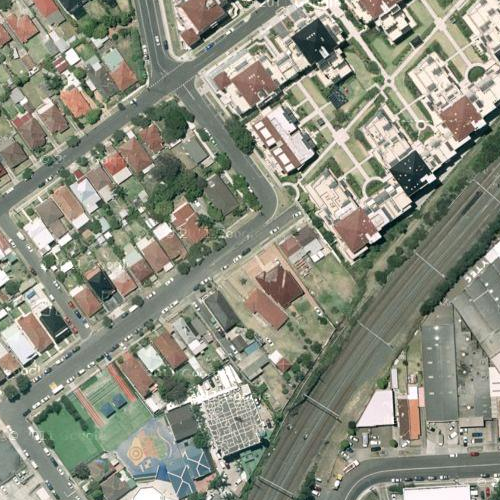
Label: sydney